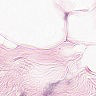
Metastatic tissue present: no